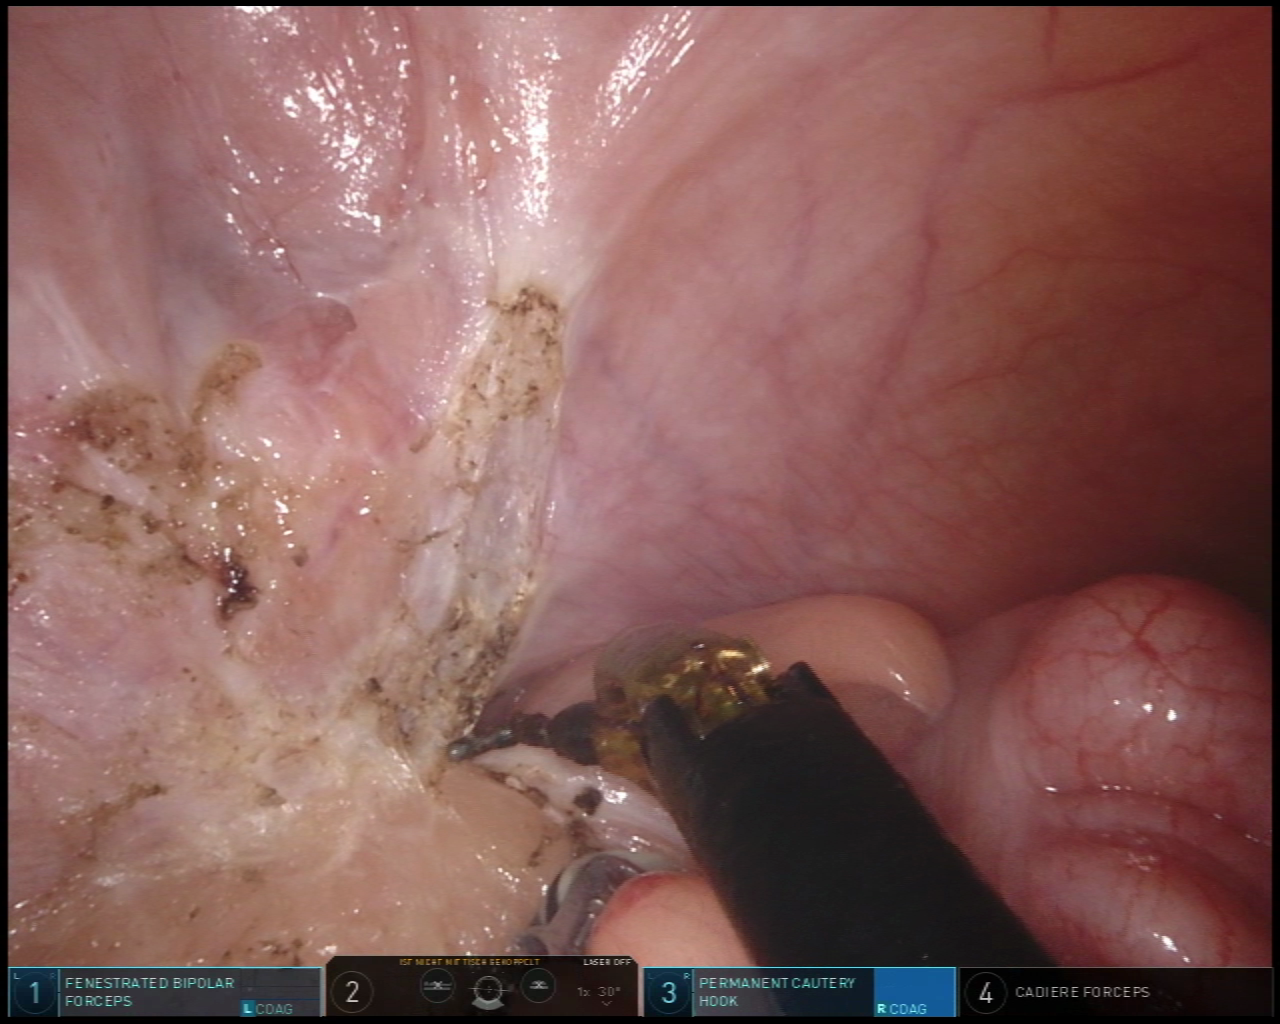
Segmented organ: colon
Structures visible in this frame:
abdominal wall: yes
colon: yes
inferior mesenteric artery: no
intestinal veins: no
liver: no
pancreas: no
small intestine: no
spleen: no
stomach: no
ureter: no
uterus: no
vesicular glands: no